Current action and preconditions to check: trajectory_clear

Your task: For each precondition in the list above, predict whether it will hold at this action.

Consider the current scene as observed from the mobile robot's camera, and analyze the predicted future states of all dynamic agents (e.g., people, animals, vehicles, or any moving entities) within the NEXT SECOND.

IMPORTANT: Only answer "very likely" if you are absolutely certain—based on strong, clear evidence—that a dynamic agent will violate the precondition in the predicted future state. Do NOT answer "very likely" for unlikely, ambiguous, or low-probability risks.

Ask yourself for each precondition: Is there a high probability, with clear and convincing evidence, that the predicted future states of any dynamic agent will interfere with the predicted future state of the currently executing action within the NEXT SECOND, causing that precondition to fail?

Assess the risk level based on these predictions. Use "likely" or "very likely" if motions create a clear risk of interference.

Use "neutral" or "improbable" if agents are nearby but their predicted paths are clearly diverging or non-conflicting.

Failure Risk Categories: "very improbable", "improbable", "neutral", "likely", "very likely"

Answer Format: Output ONLY the probability_of_failure value from these categories: "very improbable", "improbable", "neutral", "likely", "very likely"

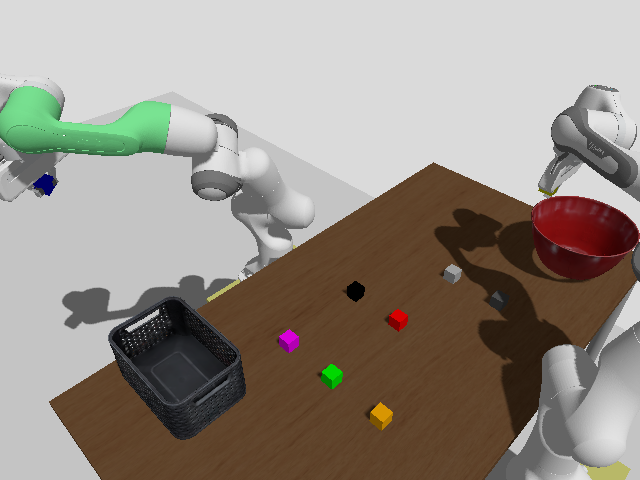

Answer: very improbable